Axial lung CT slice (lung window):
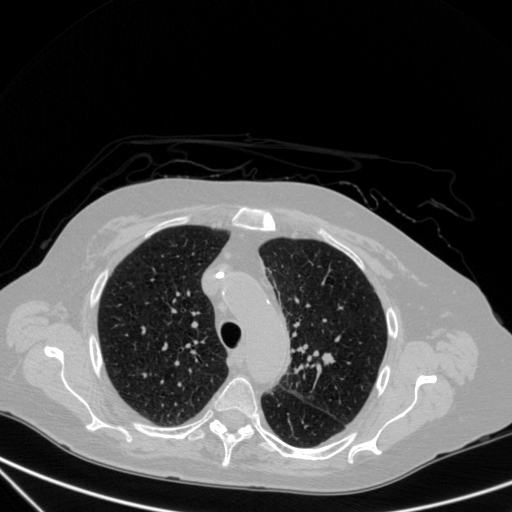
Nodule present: yes
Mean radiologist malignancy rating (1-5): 3.5